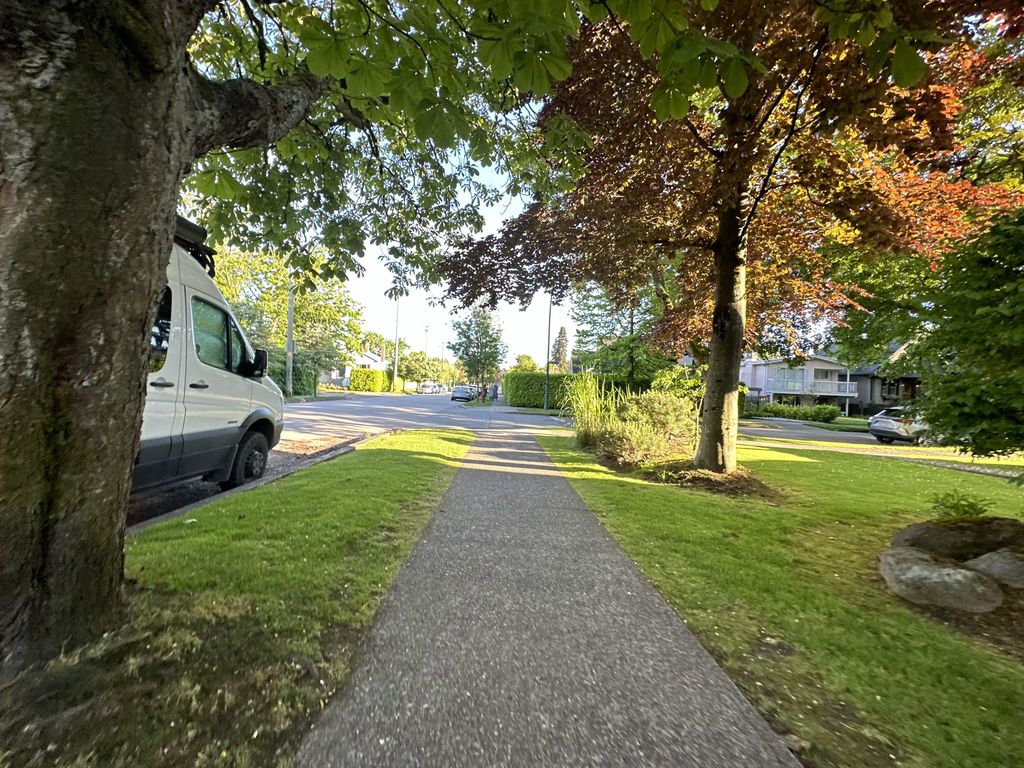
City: vancouver